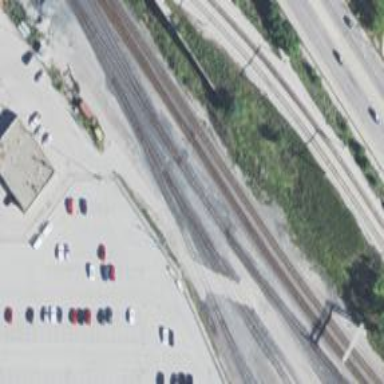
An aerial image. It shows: Railway yard in service.